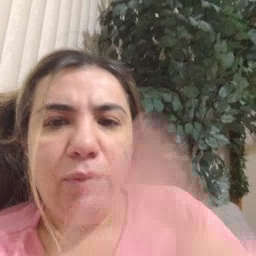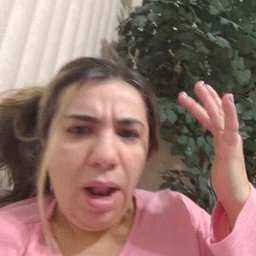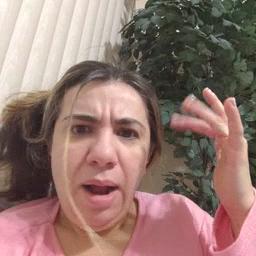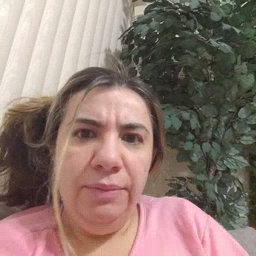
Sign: why